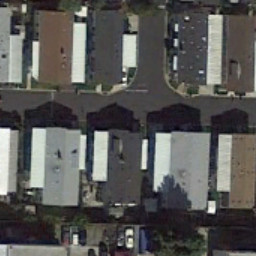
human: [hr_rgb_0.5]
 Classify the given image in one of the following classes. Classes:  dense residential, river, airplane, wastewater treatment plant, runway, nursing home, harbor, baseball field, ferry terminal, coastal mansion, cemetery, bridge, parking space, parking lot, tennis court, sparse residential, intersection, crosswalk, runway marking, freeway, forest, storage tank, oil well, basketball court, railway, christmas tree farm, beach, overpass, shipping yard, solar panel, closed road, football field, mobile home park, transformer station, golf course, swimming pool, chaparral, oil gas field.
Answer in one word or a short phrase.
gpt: mobile home park